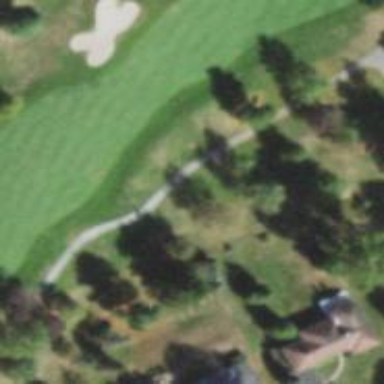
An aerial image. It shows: Service road designated as golf cart path.